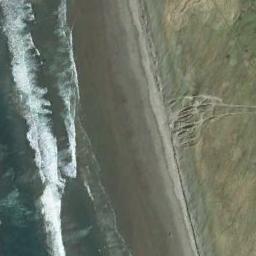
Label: beach